Interaction volume radius: 5 \u00c5
Interaction volume height: 15 \u00c5
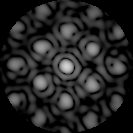
Disorder parameter: 0.4505